Field crop: maize
Growth stage: 2
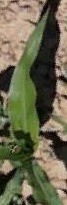
Species: maize